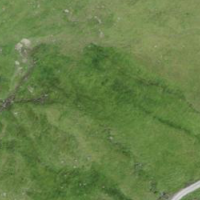
EUNIS habitat code: 23
Species observed at this site:
Arnica montana